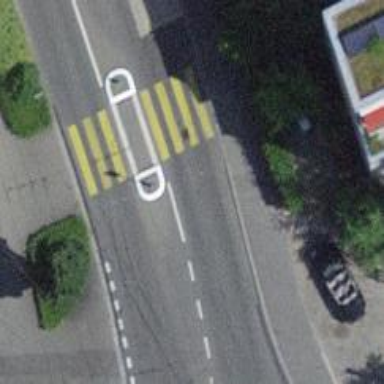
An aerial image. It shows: Kerb barrier.